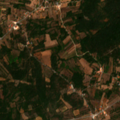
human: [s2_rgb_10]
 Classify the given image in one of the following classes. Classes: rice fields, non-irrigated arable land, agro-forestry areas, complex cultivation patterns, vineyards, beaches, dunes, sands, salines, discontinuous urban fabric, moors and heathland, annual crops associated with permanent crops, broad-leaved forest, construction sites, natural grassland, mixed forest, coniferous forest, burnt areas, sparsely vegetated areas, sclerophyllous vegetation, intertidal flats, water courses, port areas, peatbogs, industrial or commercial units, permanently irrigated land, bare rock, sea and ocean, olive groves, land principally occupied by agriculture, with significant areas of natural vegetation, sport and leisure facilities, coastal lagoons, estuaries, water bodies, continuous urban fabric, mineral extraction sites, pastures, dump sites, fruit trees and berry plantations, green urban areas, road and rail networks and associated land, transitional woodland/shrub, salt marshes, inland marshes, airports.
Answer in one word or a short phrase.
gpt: olive groves, land principally occupied by agriculture, with significant areas of natural vegetation, broad-leaved forest